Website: walmart
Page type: payment
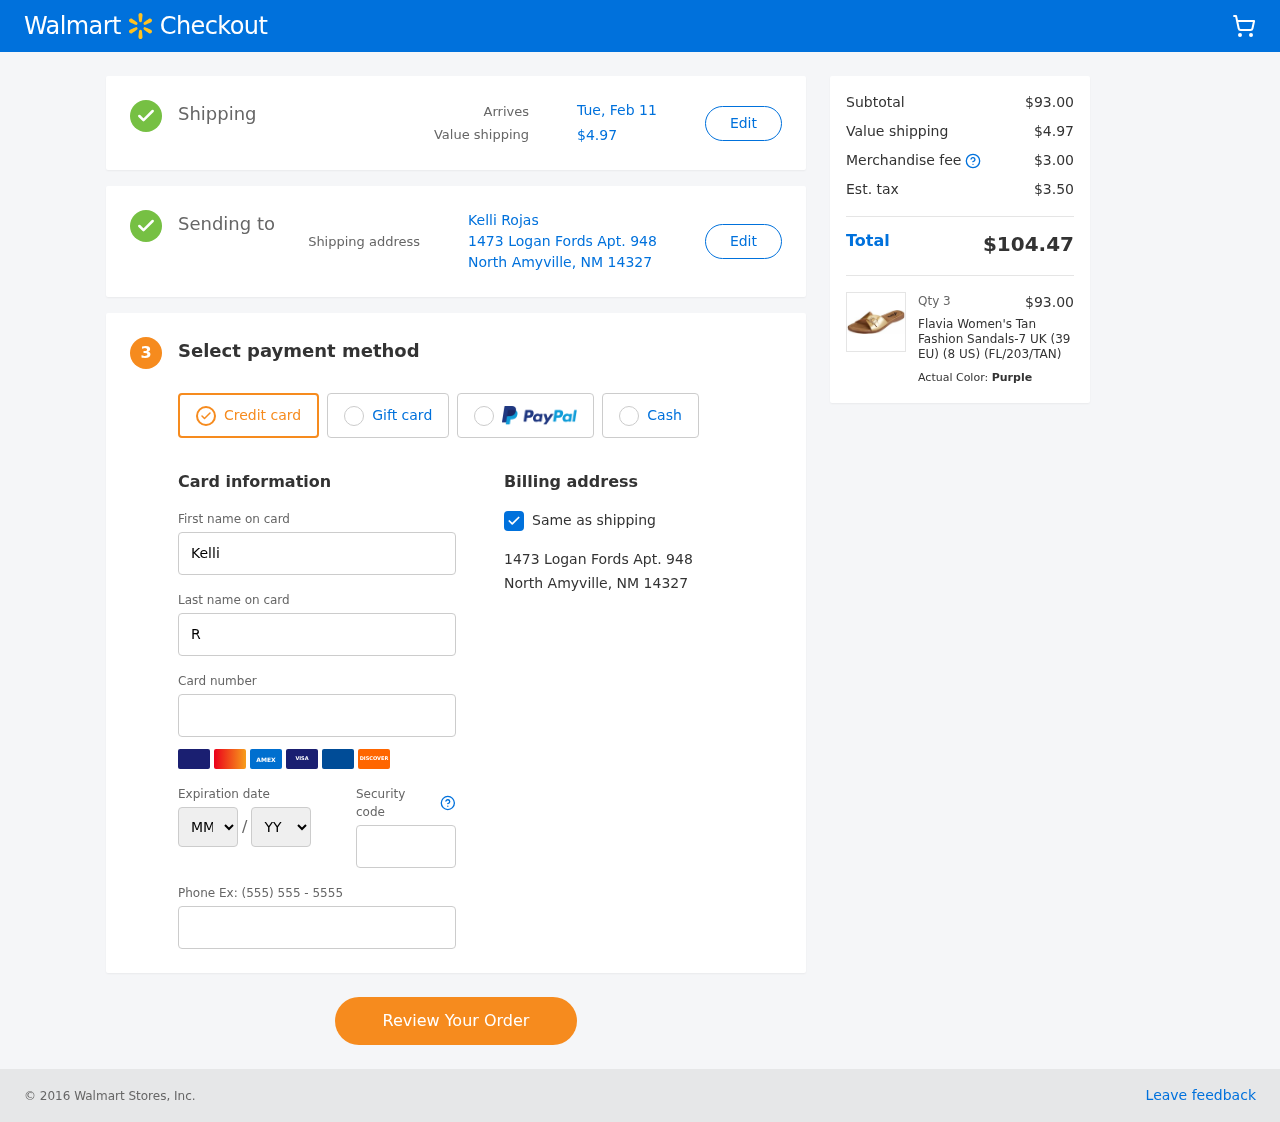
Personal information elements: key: PII_CARD_EXPIRY_MONTH
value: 09
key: PII_CARD_EXPIRY_YEAR
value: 28
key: PII_CITY_STATE_ZIP
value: North Amyville, NM 14327
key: PII_FULLNAME
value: Kelli Rojas
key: PII_STREET
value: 1473 Logan Fords Apt. 948
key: PII_FIRSTNAME
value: Kelli
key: PII_LASTNAME
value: Rojas
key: PII_CARD_NUMBER
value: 5152 0222 4356 2468
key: PII_CARD_CVV
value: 521
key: PII_PHONE
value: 4306187625
Product elements: key: PRODUCT1_NAME
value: Flavia Women's Tan Fashion Sandals-7 UK (39 EU) (8 US) (FL/203/TAN)
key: PRODUCT1_PRICE
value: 31
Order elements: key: ORDER_DELIVERY_DATE
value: Tue, Feb 11
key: ORDER_SHIPPING_COST
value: $4.97
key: ORDER_SUBTOTAL
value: $93.00
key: ORDER_MERCHANDISE_FEE
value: $3.00
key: ORDER_TAX
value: $3.50
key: ORDER_TOTAL
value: $104.47
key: ORDER_NUM_ITEMS
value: Qty 3